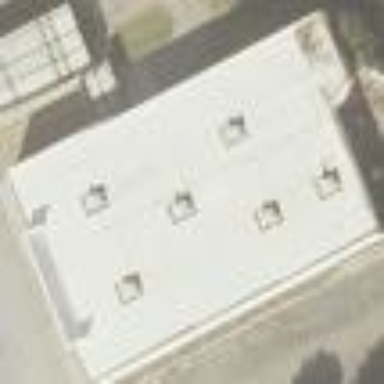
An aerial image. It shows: Retail building.